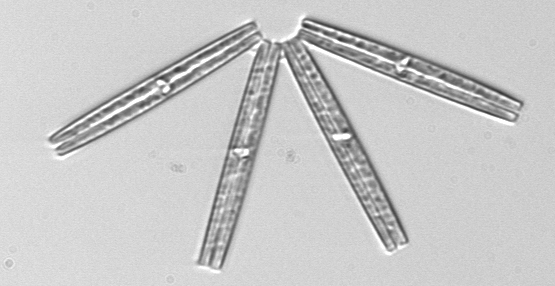
Label: Thalassionema